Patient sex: F
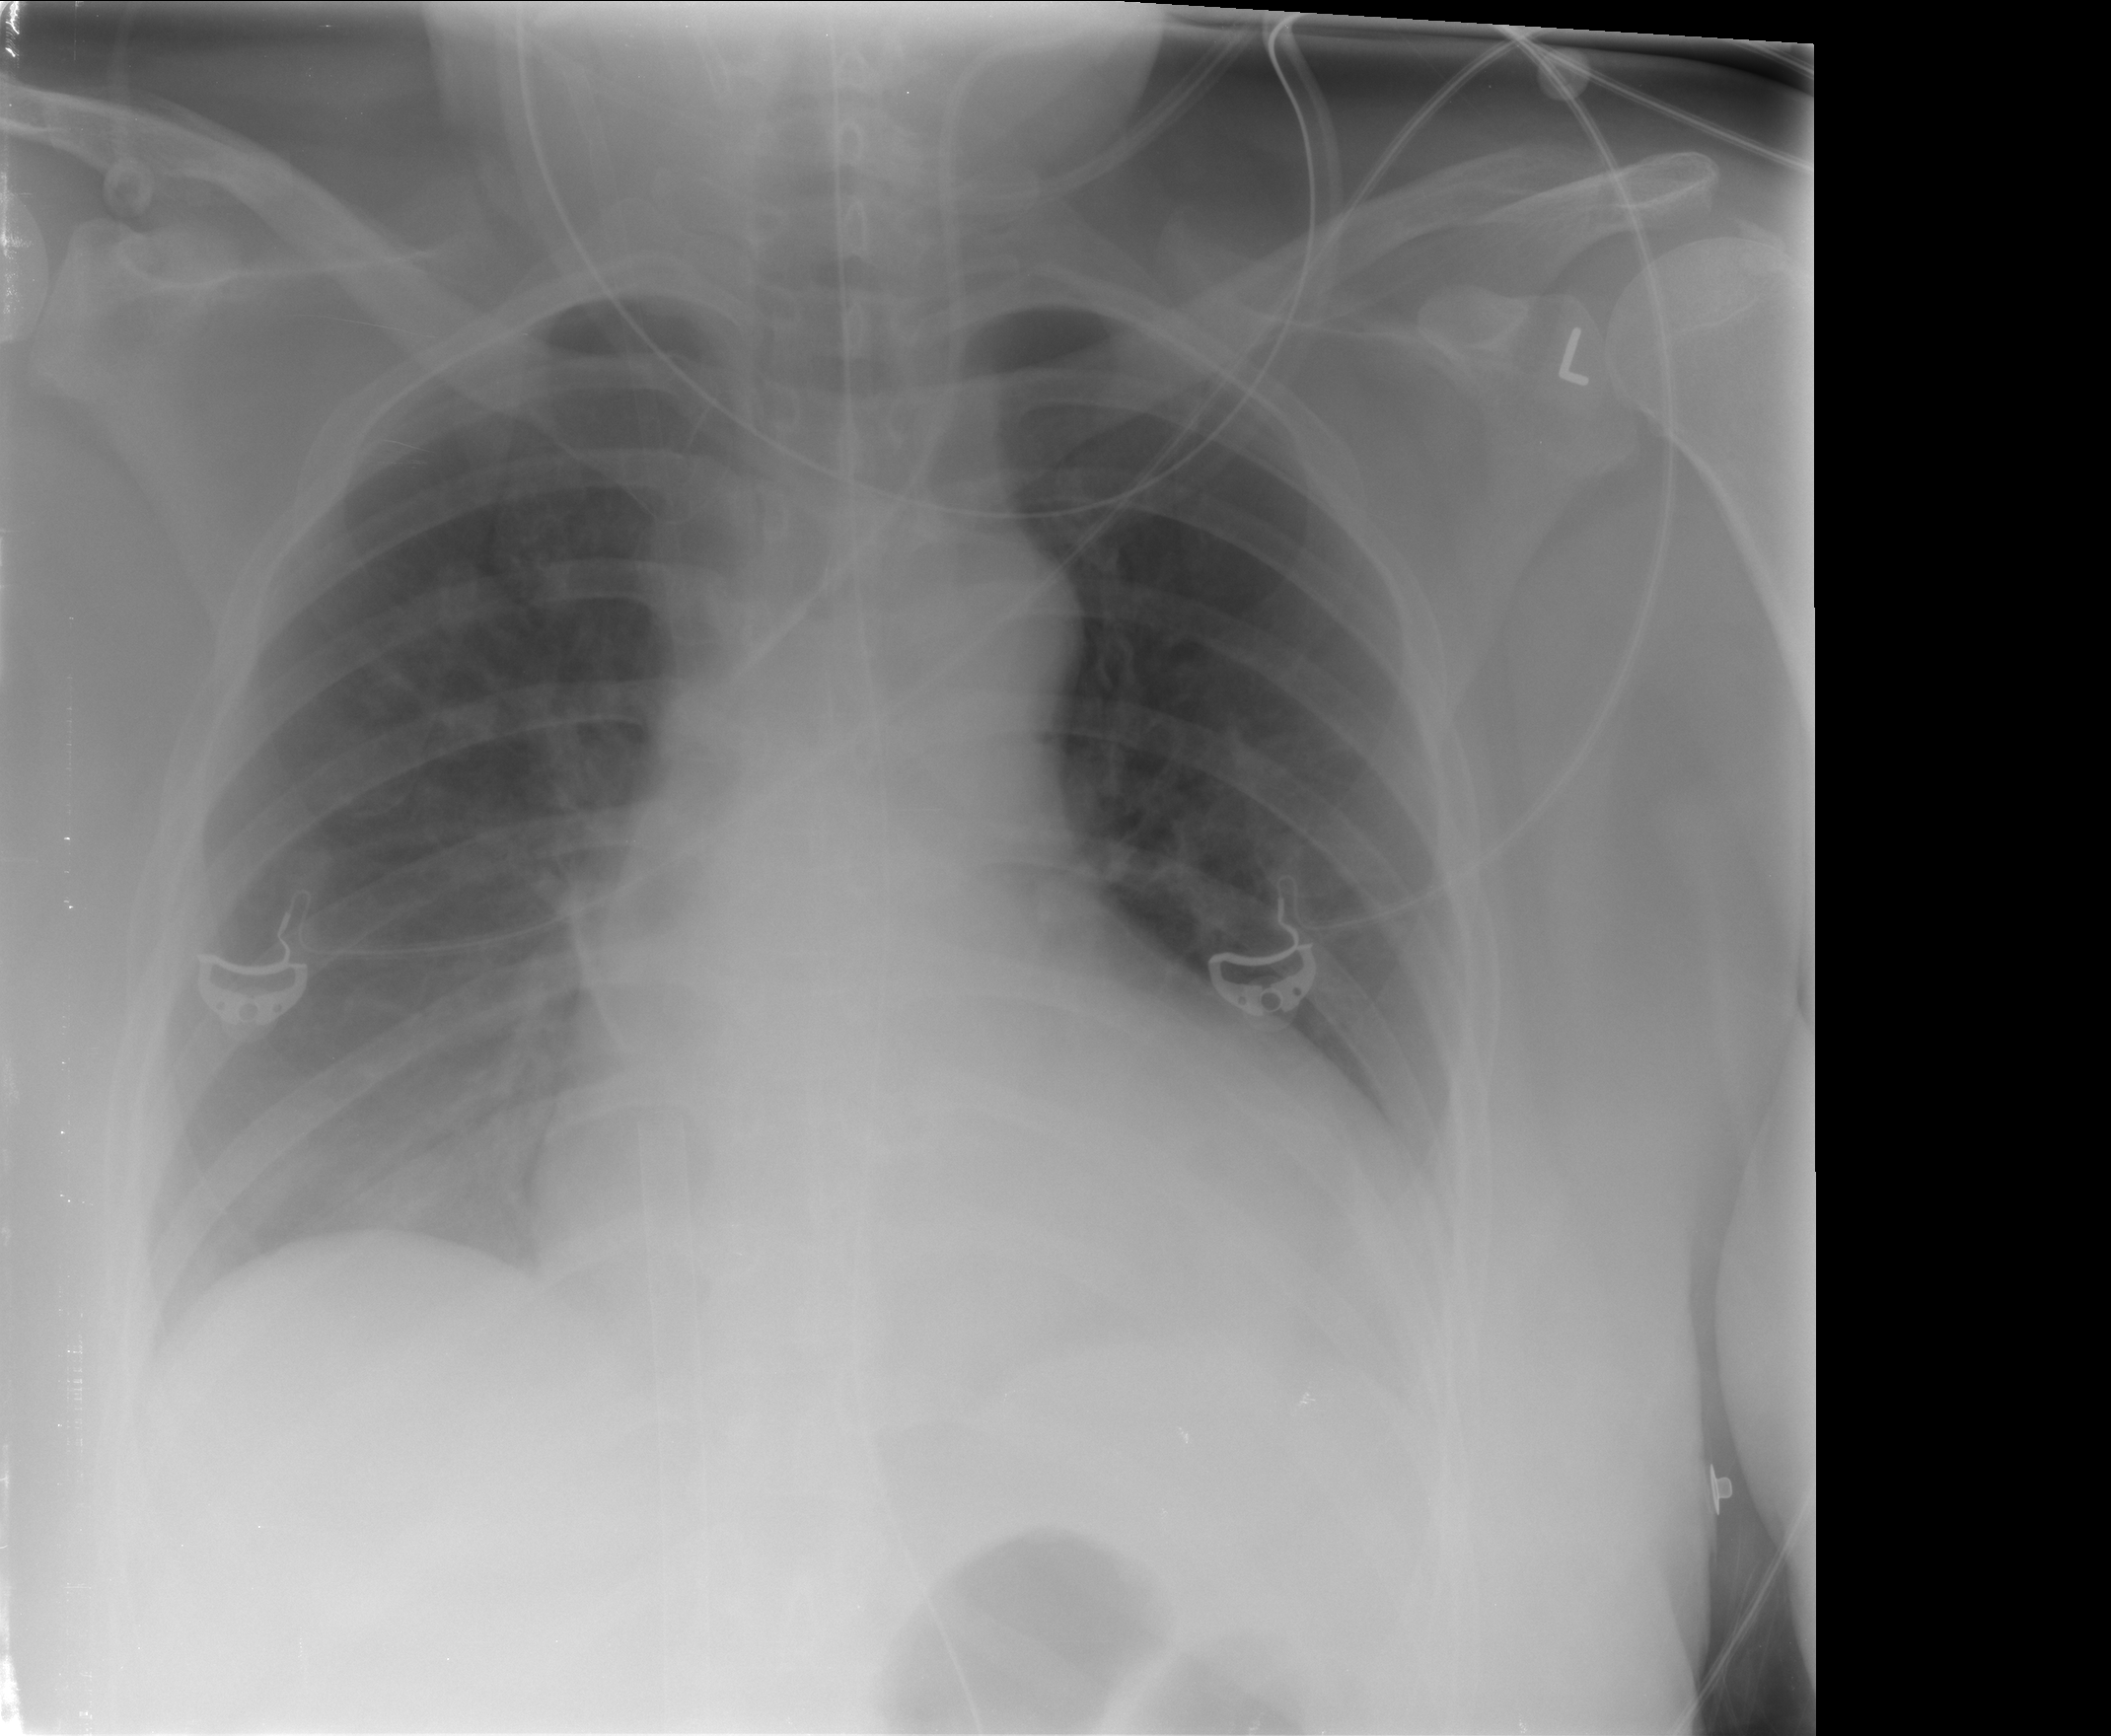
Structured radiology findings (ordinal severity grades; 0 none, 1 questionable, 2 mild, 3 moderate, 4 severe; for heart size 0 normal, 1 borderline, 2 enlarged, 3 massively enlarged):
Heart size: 2
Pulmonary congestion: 0
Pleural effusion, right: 0
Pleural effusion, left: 0
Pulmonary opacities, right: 0
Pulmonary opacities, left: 0
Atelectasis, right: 2
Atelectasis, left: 0